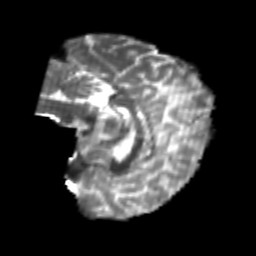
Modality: T2w
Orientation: sagittal
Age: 24
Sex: female
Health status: healthy
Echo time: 0.074 s